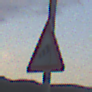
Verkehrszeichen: SeitenwindVonRechts
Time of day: SunriseSunset
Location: Outdoor (Nature)
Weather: PartlyCloudy
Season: NotSpecified
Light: Natural